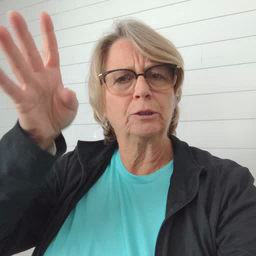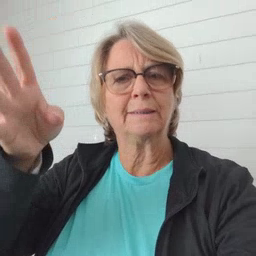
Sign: pretend